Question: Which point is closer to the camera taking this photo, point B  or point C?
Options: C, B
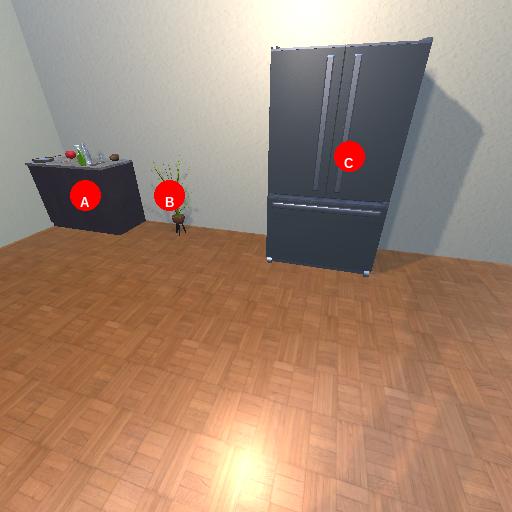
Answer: C